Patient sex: F
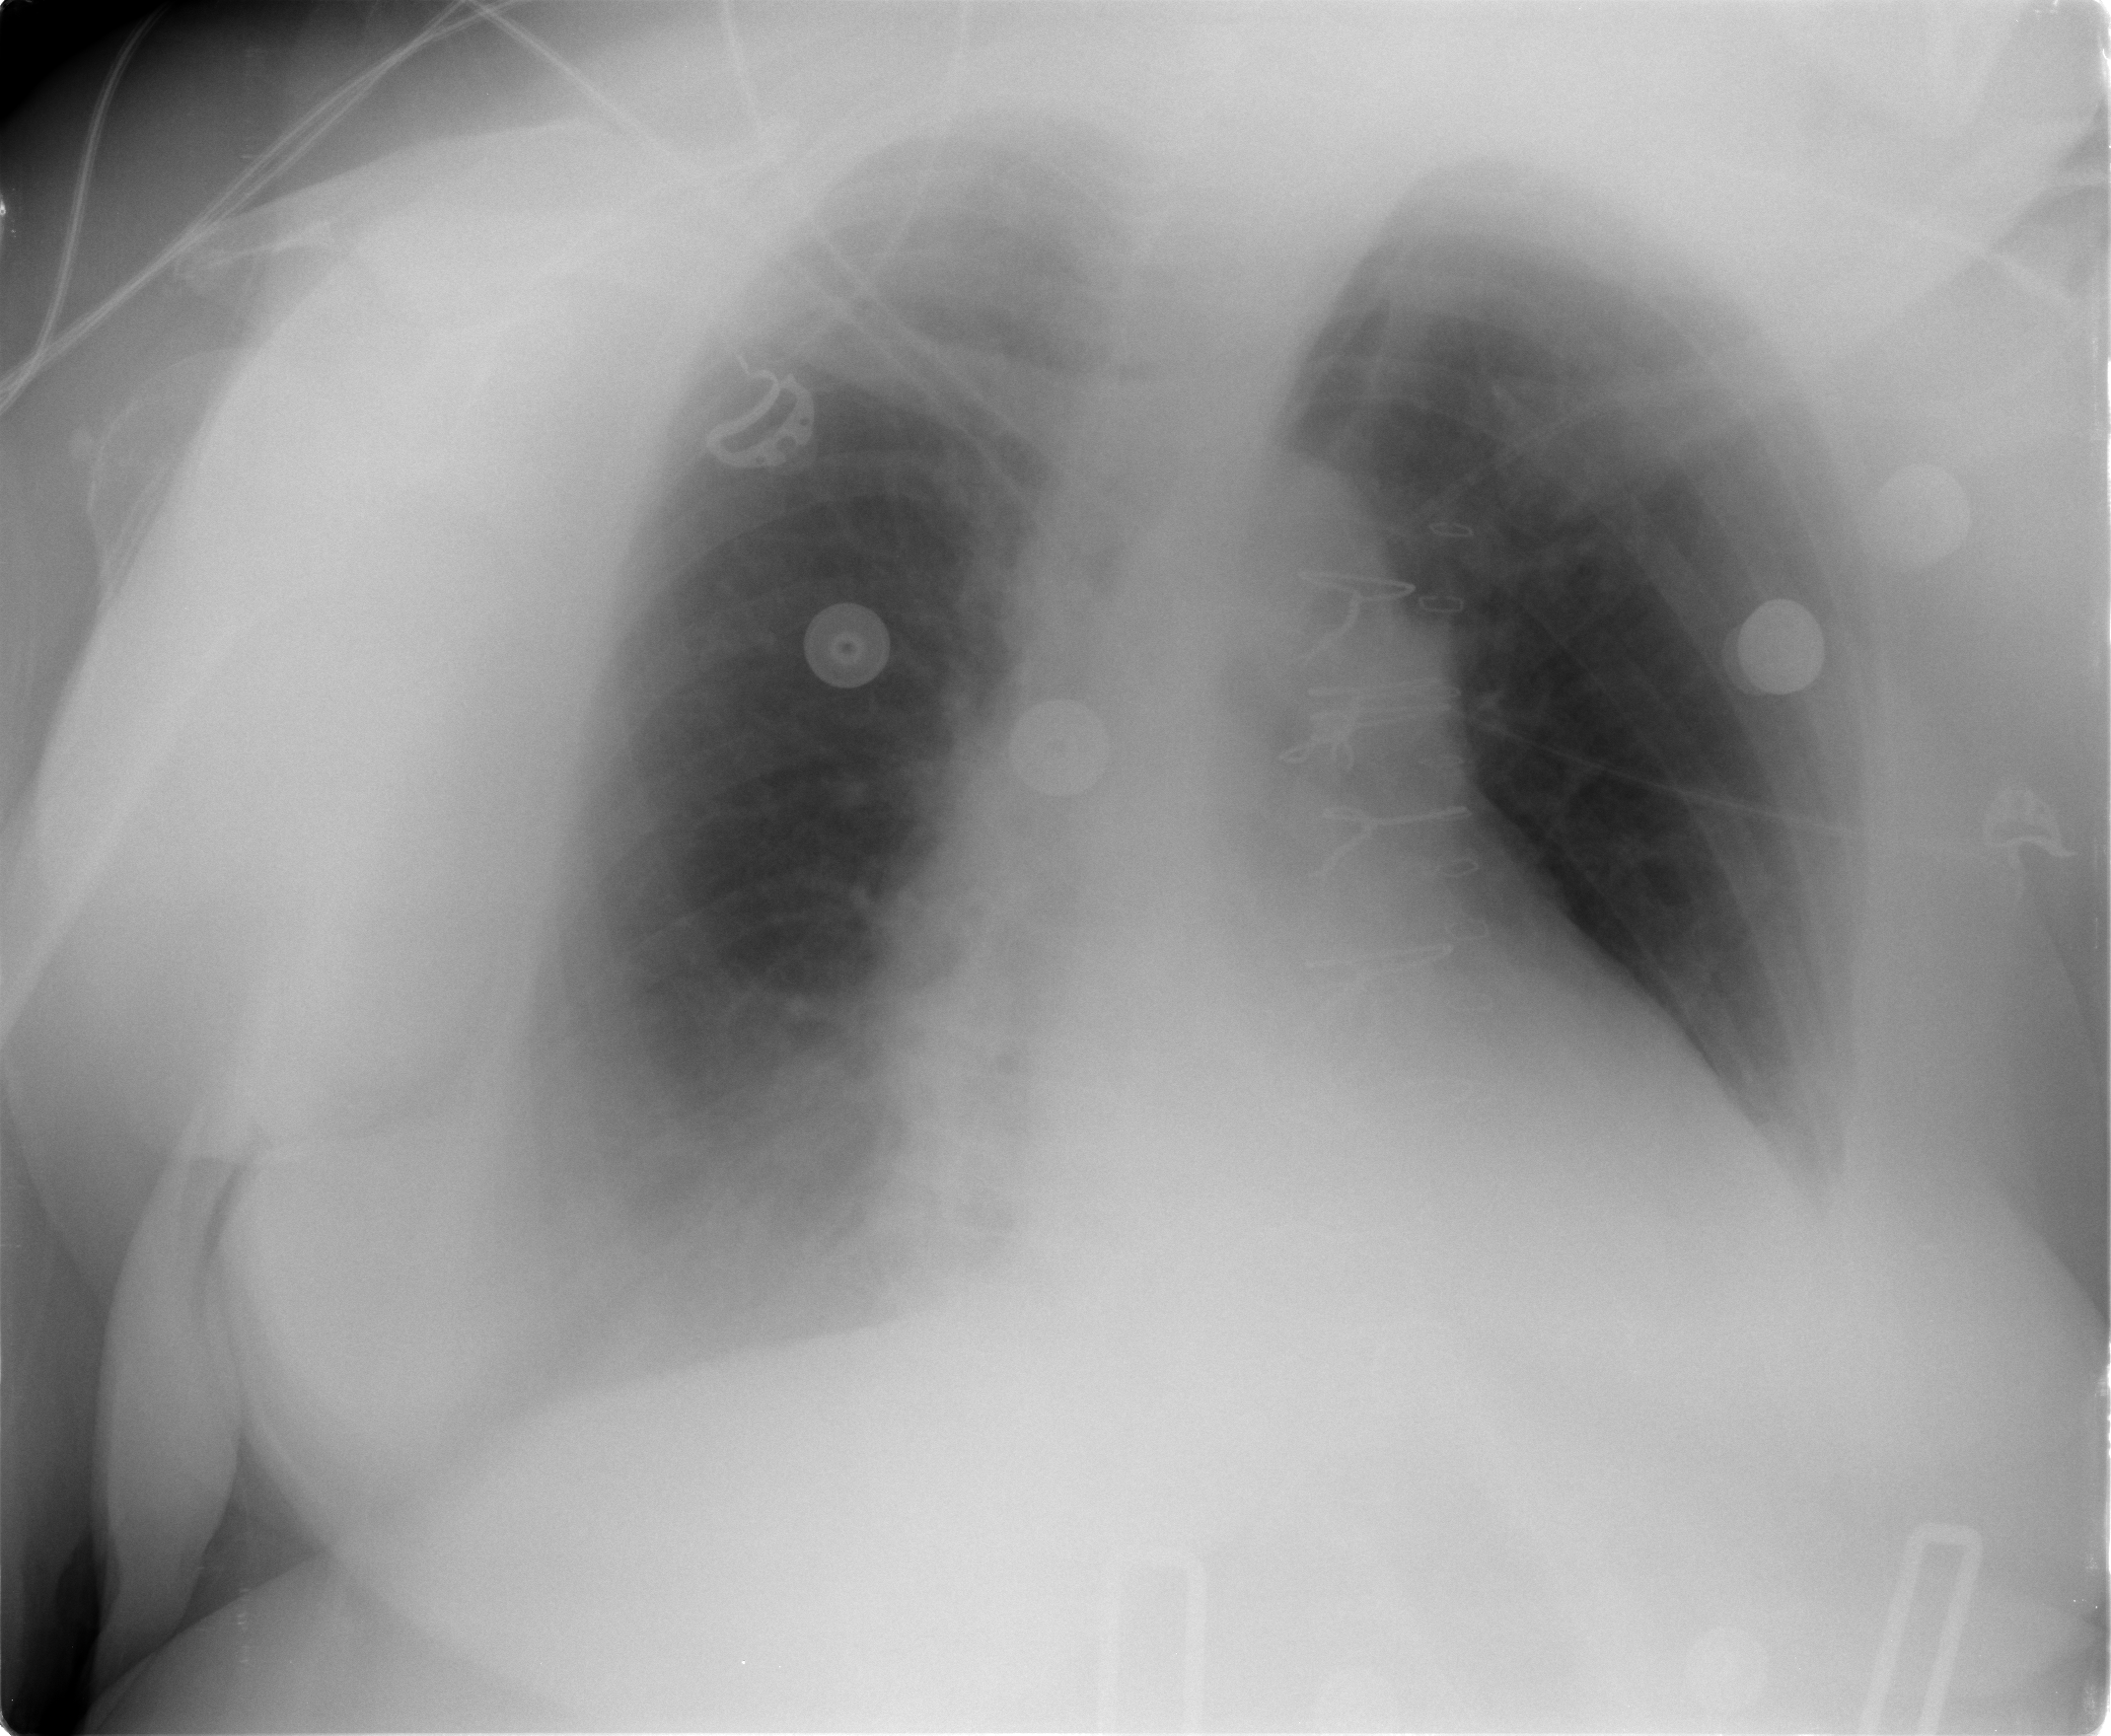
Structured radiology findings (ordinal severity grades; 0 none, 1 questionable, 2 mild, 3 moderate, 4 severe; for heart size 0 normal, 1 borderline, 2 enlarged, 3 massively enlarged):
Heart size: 2
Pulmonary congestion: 2
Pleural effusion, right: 2
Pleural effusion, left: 2
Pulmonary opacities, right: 0
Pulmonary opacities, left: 0
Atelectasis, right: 2
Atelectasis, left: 2